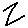
Label: zigzag